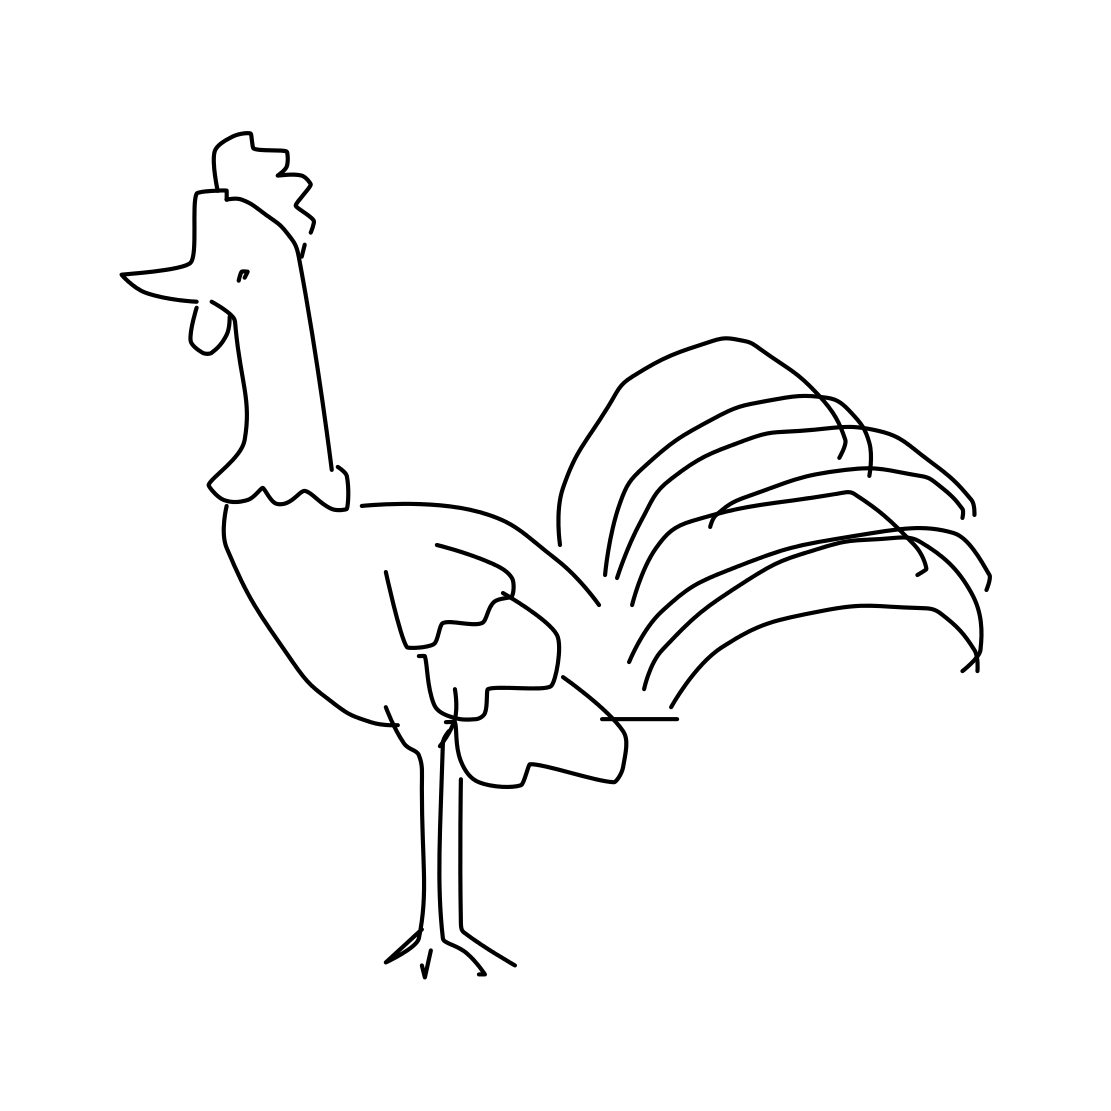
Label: rooster